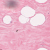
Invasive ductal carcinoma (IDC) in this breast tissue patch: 0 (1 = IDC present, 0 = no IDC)